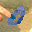
Label: 0